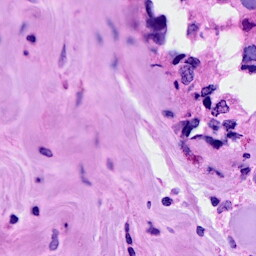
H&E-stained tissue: Breast